Aerial crown-view tile of a tropical tree (Barro Colorado Island, Panama), acquired 20250217:
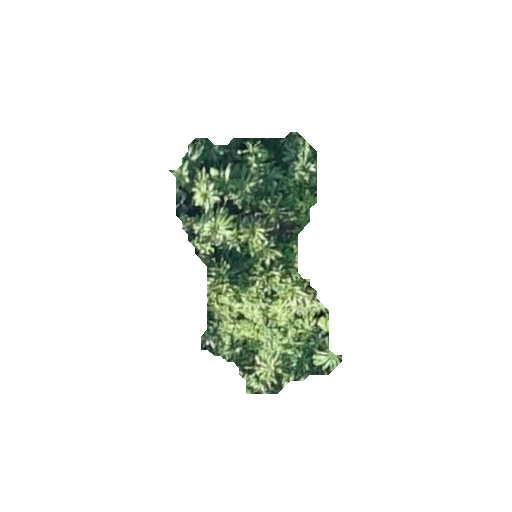
Species: Gustavia superba
GBIF accepted scientific name: Gustavia superba
Crown area: 41.937 m²